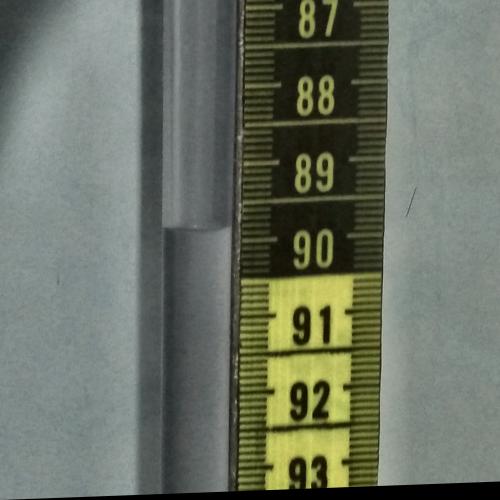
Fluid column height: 89.8 cm